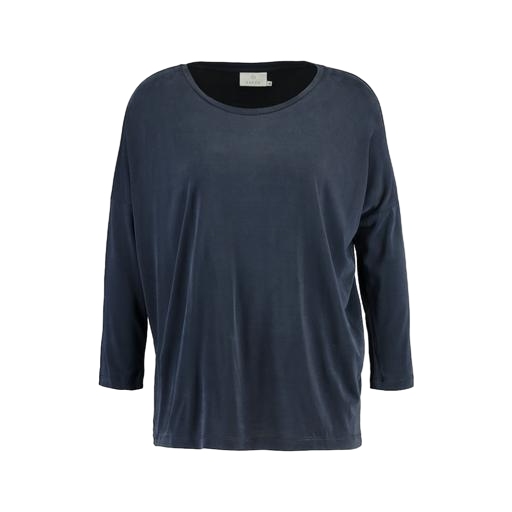
loose fit t-shirt, longsleeve t-shirt, longsleeved t-shirt, white background